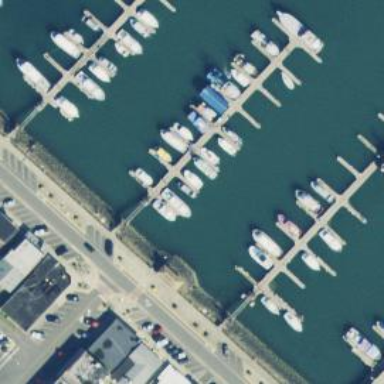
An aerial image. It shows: Pier with mooring facilities.